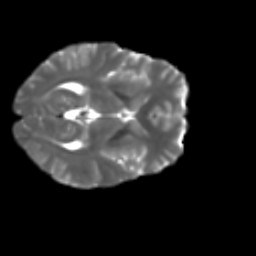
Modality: T2w
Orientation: axial
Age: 26
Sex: female
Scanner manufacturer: ge
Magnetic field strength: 3 T
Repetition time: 7.8 s
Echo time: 0.0606 s